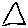
Label: triangle